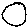
Label: circle